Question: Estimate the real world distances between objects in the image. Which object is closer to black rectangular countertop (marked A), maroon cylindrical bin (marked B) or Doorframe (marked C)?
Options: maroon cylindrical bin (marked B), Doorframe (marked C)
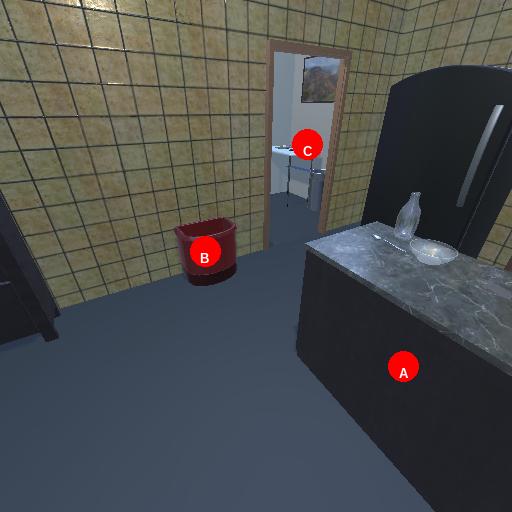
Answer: maroon cylindrical bin (marked B)